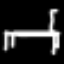
Label: bed